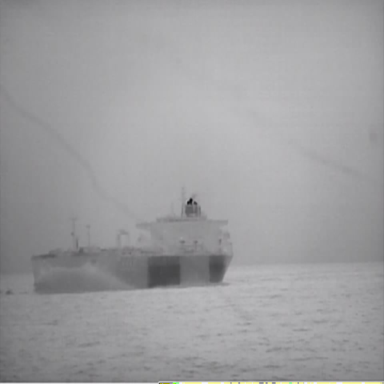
There is a liner in the infrared image.